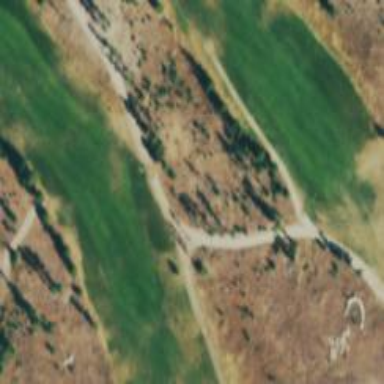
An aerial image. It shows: Service road designated as golf cart path.